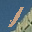
Label: 1